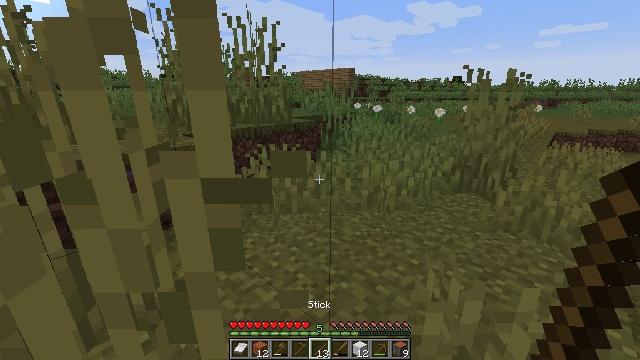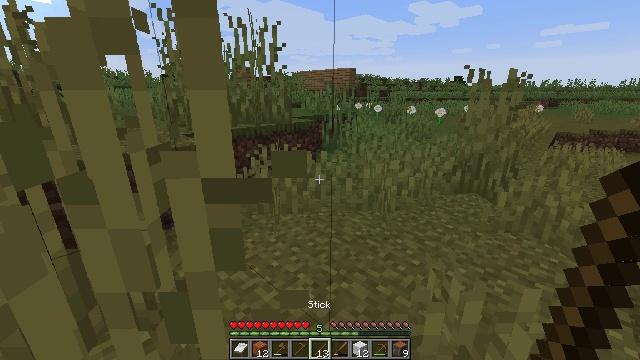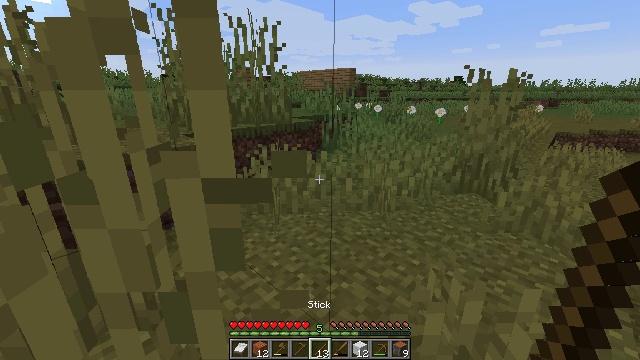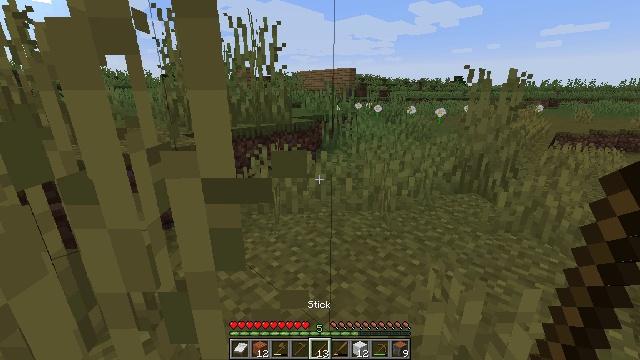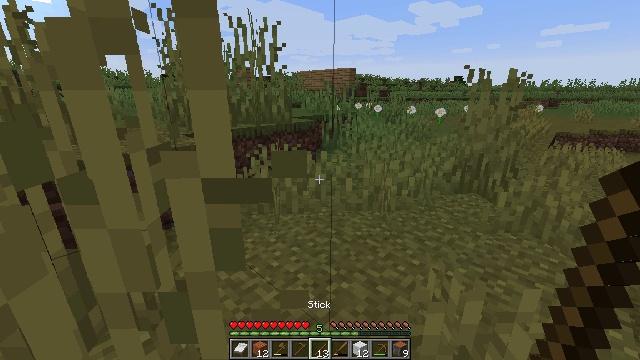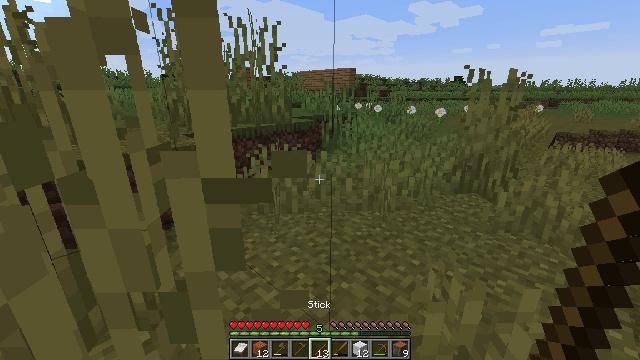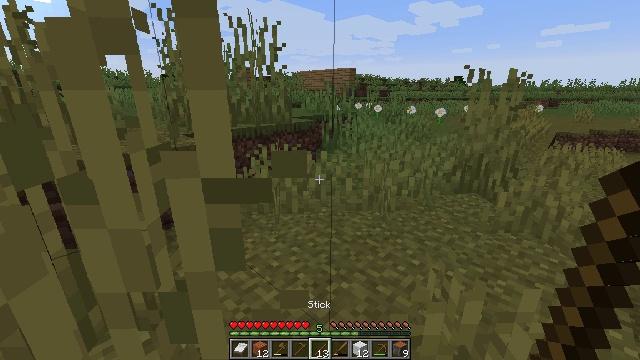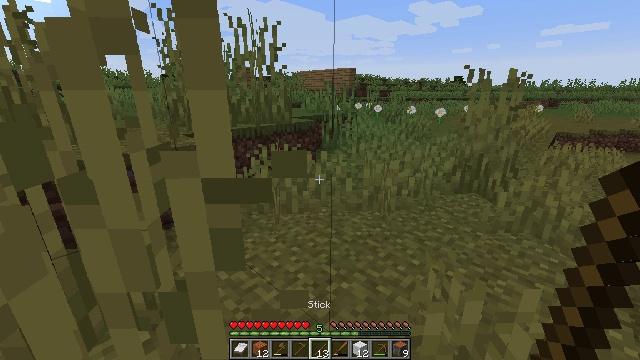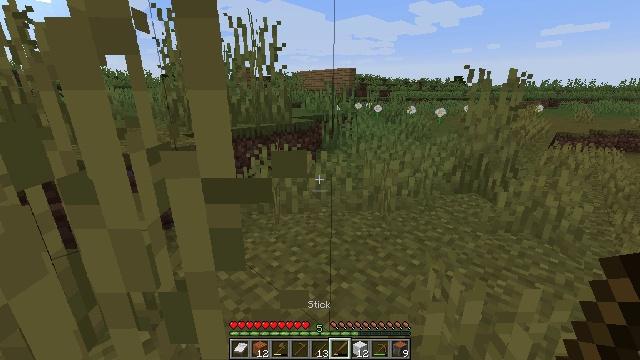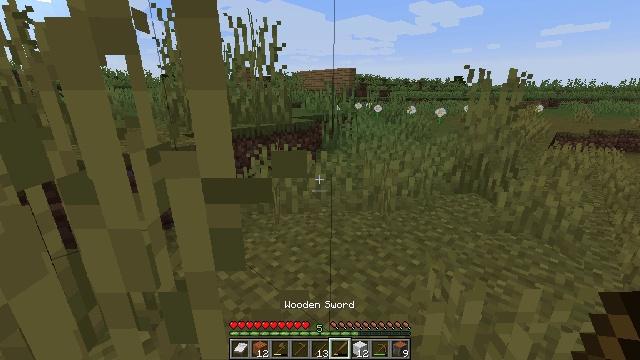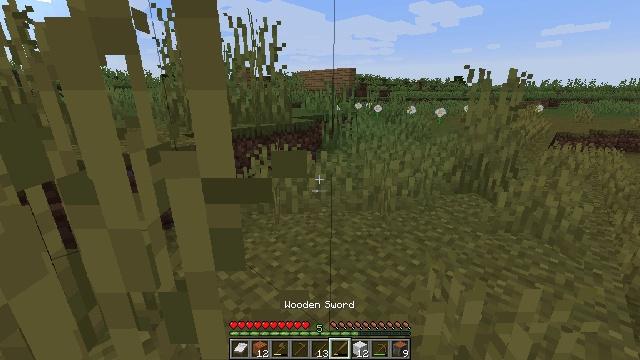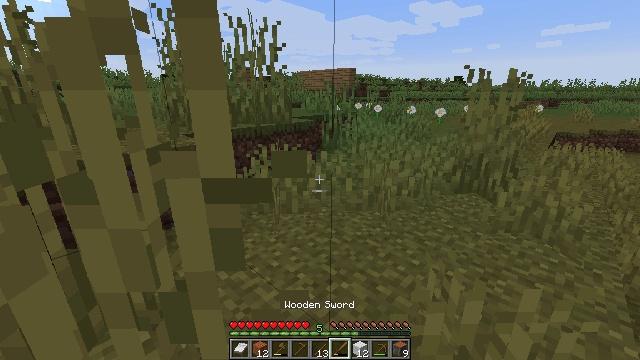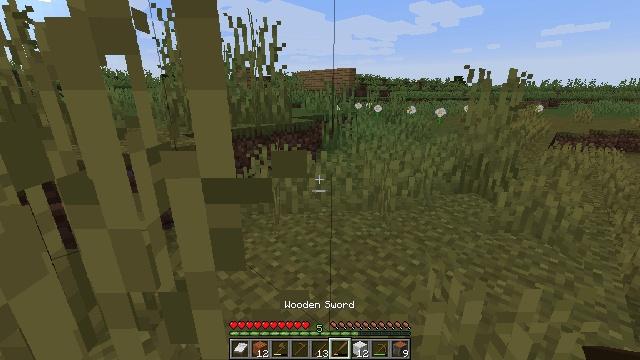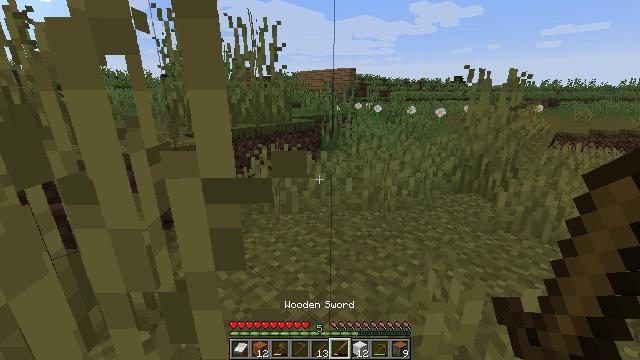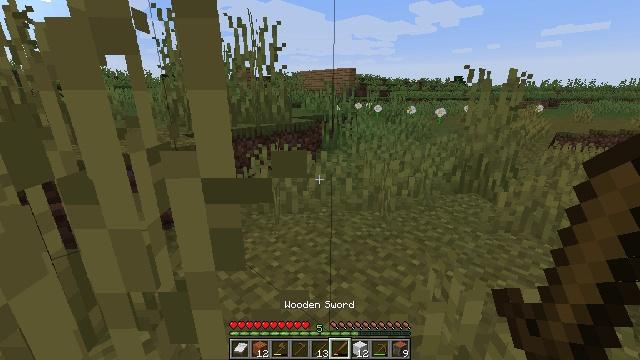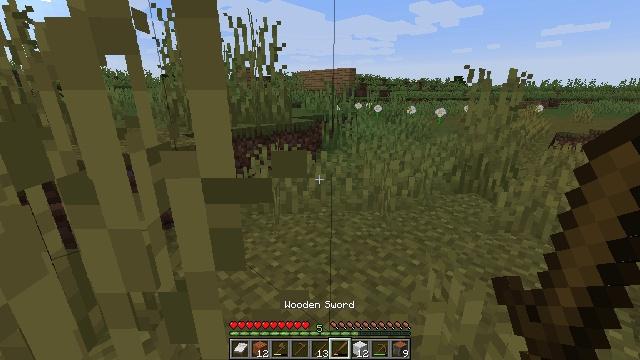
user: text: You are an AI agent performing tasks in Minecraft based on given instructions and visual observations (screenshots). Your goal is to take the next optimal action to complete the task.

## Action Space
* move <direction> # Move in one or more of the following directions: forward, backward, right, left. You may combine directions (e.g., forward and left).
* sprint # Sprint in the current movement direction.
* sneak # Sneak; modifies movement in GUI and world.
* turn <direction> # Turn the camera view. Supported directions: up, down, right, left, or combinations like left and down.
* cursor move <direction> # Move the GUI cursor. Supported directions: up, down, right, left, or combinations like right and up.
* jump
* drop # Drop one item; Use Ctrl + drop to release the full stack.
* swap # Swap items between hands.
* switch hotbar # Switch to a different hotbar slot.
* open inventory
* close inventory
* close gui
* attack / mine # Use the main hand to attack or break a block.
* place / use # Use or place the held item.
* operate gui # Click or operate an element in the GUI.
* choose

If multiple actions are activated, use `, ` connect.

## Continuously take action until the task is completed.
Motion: motion action
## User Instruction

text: Gather the acacia log for building.
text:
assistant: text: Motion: no_op
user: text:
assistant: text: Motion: no_op
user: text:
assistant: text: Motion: no_op
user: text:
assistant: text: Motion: no_op
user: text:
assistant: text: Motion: no_op
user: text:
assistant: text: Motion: no_op
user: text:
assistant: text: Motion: no_op
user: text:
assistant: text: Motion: switch to hotbar 6
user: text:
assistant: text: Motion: switch to hotbar 6
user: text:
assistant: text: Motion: switch to hotbar 6
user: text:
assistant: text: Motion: no_op
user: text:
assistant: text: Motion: no_op
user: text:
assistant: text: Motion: no_op
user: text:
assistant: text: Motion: no_op
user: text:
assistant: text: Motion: no_op
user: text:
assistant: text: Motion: no_op
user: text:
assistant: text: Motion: no_op
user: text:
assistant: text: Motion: no_op
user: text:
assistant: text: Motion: no_op
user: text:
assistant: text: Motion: no_op
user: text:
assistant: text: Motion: no_op
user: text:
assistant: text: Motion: no_op
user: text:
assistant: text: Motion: no_op
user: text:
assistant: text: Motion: turn down
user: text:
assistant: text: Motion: no_op
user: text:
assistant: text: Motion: no_op
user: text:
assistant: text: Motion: turn left
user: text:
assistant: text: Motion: turn left
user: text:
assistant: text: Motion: turn left
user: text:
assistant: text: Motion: turn left